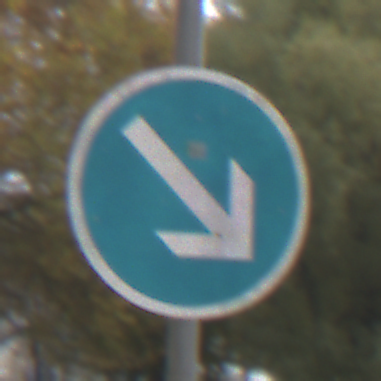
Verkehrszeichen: VorgeschriebeneVorbeifahrtRechts
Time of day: MorningAfternoon
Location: Outdoor (Nature)
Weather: Overcast
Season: Autumn
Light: Natural